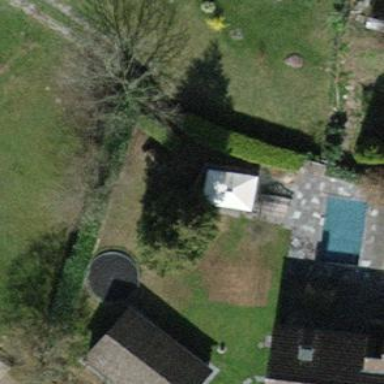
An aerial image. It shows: Garden that is leisure land.